Question: I was trying to emphasize some specific size as a reference in my legend. I tried 'scale_size_continuous' and 'scale_size_manual' without any luck. Below is a toy example, is there anyone who can help with it?
'''
set.seed(926)
dat.toy <- data.frame(x1 = rnorm(100),
x2 = rnorm(100),
x3 = factor(sample(1:5,100,replace = T)),
x4 = factor(sample(1:4,100,replace = T)))
require(ggplot2)
ggplot(dat.toy,aes(x=x3,y=x4,colour = x1, size = x2)) +
geom_point()
'''

The desired result should be able to customize (amplify or shrink) the size of the circle, add the size of the circle for '-3', delete (hide) the size of the circle for '2' in the legend.
Thanks in advance.
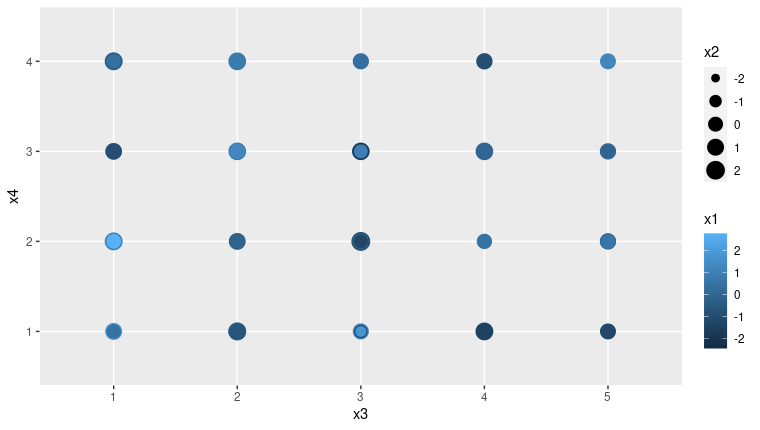
Answer: You could try something like this ?
'''
require(ggplot2)
ggplot(dat.toy,aes(x=x3,y=x4, color = x1)) +
geom_point(aes(size=x2))+
geom_jitter()+
scale_size(range = c(-2,4))
'''
<URL>